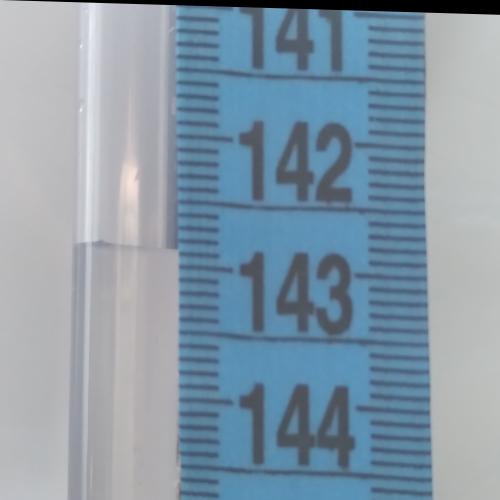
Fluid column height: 142.9 cm